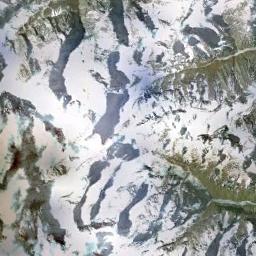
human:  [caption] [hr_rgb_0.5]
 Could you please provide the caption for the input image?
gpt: There is a lot of snow on the snowberg .

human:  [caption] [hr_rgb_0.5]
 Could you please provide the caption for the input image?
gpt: A snow-covered mountain covered in large areas .

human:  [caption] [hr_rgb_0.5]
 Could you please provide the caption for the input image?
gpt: The snow berg is consist of bare land and white snow .

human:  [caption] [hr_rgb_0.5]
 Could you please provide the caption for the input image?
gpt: The snowberg is partly covered with glaciers and some knife-edge ridges remain at the top of the snowberg .

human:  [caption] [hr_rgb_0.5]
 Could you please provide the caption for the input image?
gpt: There are much snow and some green land on the snowberg .